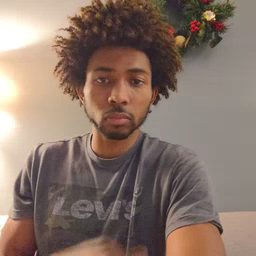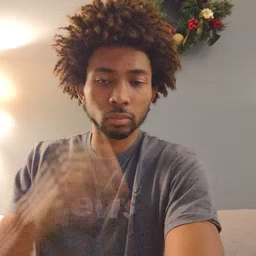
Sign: donkey